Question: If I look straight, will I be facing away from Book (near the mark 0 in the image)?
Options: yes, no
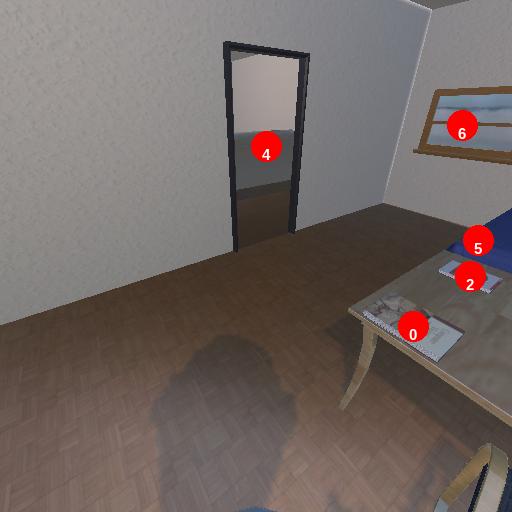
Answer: yes